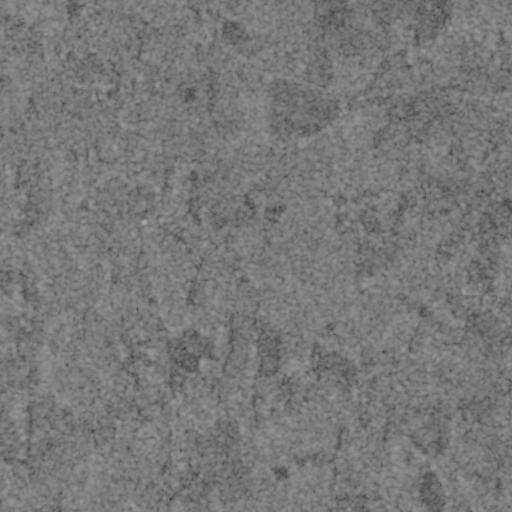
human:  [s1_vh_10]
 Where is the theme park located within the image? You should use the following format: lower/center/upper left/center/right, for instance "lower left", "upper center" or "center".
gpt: The theme park is located in the center right of the image.
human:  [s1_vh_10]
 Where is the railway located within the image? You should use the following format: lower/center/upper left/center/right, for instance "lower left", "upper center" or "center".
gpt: The railway is located in the center right of the image.
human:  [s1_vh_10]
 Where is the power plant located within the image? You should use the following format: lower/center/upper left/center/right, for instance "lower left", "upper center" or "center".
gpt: There is no power plant in the image.

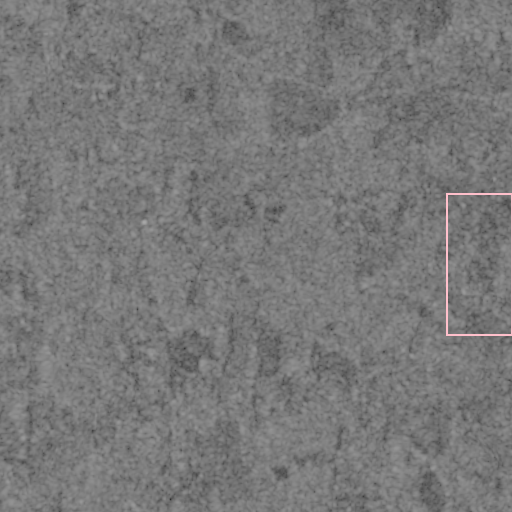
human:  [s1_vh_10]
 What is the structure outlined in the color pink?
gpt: The structure outlined in pink is a theme park.
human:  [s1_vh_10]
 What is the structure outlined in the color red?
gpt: There is no red outline.